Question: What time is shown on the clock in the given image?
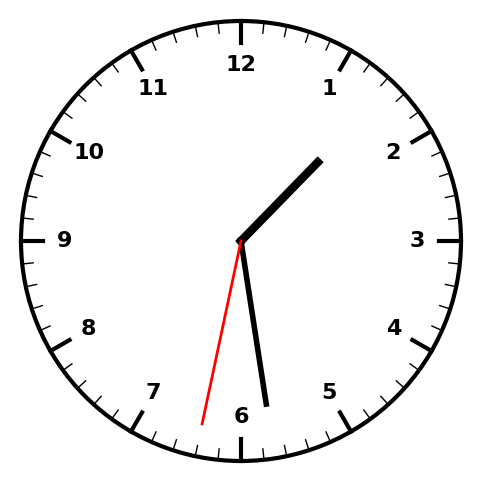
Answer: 01:28:32